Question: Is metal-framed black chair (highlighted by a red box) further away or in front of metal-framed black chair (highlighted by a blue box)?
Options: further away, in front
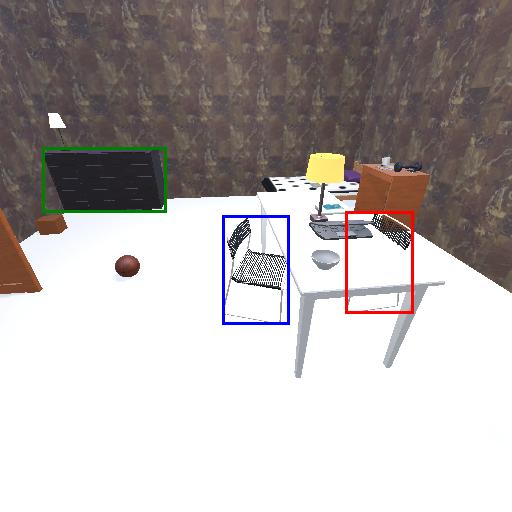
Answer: further away